Question: I have a text field defined that I use copyField to fill with various source fields, and the goal is for this one field to be what I use to search my Solr index.
This text field is defined to use this custom fieldType "text_en_splitting_reversed." I created this field type by copying the example "text_en_splitting" and adding the ReversedWildcardFilterFactory to the index analyzer.
'''
<!-- Just like text_en_splitting, but with the addition of reversed tokens for leading wildcard matches -->
<fieldType name="text_en_splitting_reversed" class="solr.TextField" positionIncrementGap="100" autoGeneratePhraseQueries="true">
<analyzer type="index">
<tokenizer class="solr.WhitespaceTokenizerFactory"/>
<!-- in this example, we will only use synonyms at query time
<filter class="solr.SynonymFilterFactory" synonyms="index_synonyms.txt" ignoreCase="true" expand="false"/>
-->
<!-- Case insensitive stop word removal.
add enablePositionIncrements=true in both the index and query
analyzers to leave a 'gap' for more accurate phrase queries.
-->
<filter class="solr.StopFilterFactory"
ignoreCase="true"
words="lang/stopwords_en.txt"
enablePositionIncrements="true"
/>
<filter class="solr.WordDelimiterFilterFactory" generateWordParts="1" generateNumberParts="1" catenateWords="1" catenateNumbers="1" catenateAll="0" splitOnCaseChange="1" types="word-delim-types.txt" />
<filter class="solr.LowerCaseFilterFactory"/>
<filter class="solr.KeywordMarkerFilterFactory" protected="protwords.txt"/>
<filter class="solr.PorterStemFilterFactory"/>
<filter class="solr.ReversedWildcardFilterFactory" withOriginal="true"
maxPosAsterisk="3" maxPosQuestion="2" maxFractionAsterisk="0.33"/>
</analyzer>
<analyzer type="query">
<tokenizer class="solr.WhitespaceTokenizerFactory"/>
<filter class="solr.SynonymFilterFactory" synonyms="synonyms.txt" ignoreCase="true" expand="true"/>
<filter class="solr.StopFilterFactory"
ignoreCase="true"
words="lang/stopwords_en.txt"
enablePositionIncrements="true"
/>
<filter class="solr.WordDelimiterFilterFactory" generateWordParts="1" generateNumberParts="1" catenateWords="0" catenateNumbers="0" catenateAll="0" splitOnCaseChange="1" types="word-delim-types.txt" />
<filter class="solr.LowerCaseFilterFactory"/>
<filter class="solr.KeywordMarkerFilterFactory" protected="protwords.txt"/>
<filter class="solr.PorterStemFilterFactory"/>
</analyzer>
</fieldType>
'''
My primary problem: When I search using a leading wildcard, I get unexpected results. For example, I know one particular search I'm doing for "*car" should return a single match (the document contains the word "racecar"). Since this was failing, I decided to debug it in the analyzer tool in the Solr Admin. Here is a screenshot of my test:

I'm new to this analyzer tool, but shouldn't the right side have retained the leading asterisk all the way down? And why doesn't this end up matching? Am I expected to do the reverse processing of the user's entered keywords?
Now, in my index query config, I am set to use edismax. However, in the admin analyzer gui, I don't see a way to control whether it's using the standard parser or edismax. (Perhaps it doesn't matter?)
In case this information may help provide more context, I am going to run down my goals for this particular field being indexed:
- - -
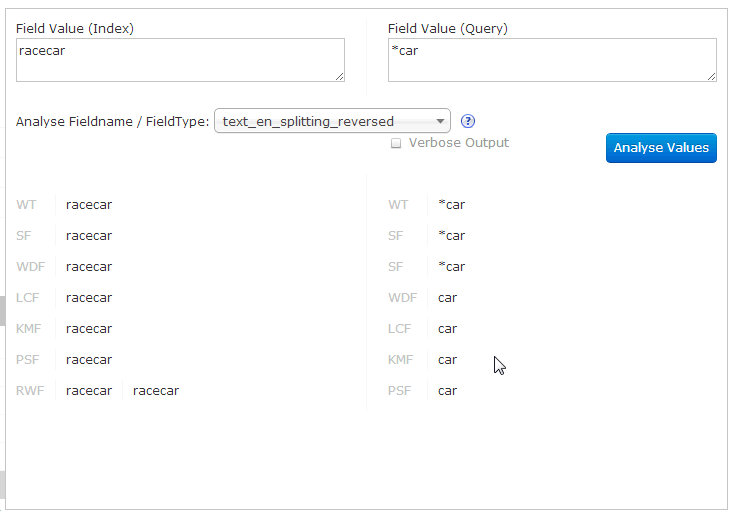
Answer: Ultimately the leading wildcard issue was a bug in our search engine front-end. We have some code in there that wraps all keywords or phrases with quotation marks, before the query is submitted to Solr. This way if a phrase was entered, it would be surrounded with quotes, and work fine. And it has no effect on regular keyword searches.
But apparently if it's a wildcard search, putting quotes around it causes the search to fail for some reason. When I remove the quotes, *car was matching the posts that contained racecar as hoped.
Regarding my secondary issue (why "30" is not matching documents containing "$30"), I have also solved this issue in a separate StackOverflow thread: <URL>
As an aside, I think there is a bug in the Solr analysis admin gui. When testing leading wildcard searches, I can never get any highlighting to happen indicating a match would have been made... this was further adding to my confusion trying to debug the issue.